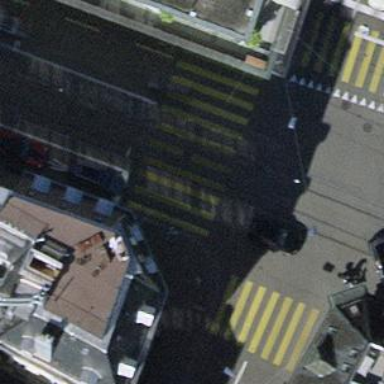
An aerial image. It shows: Tram crossing on the railway.